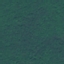
Land use / land cover: Forest